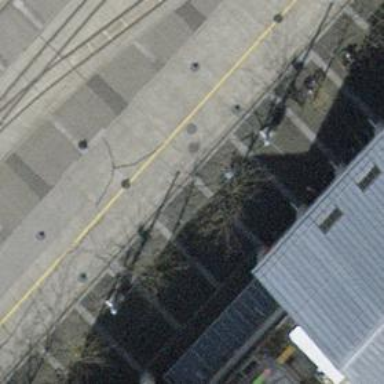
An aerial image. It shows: Black bench.